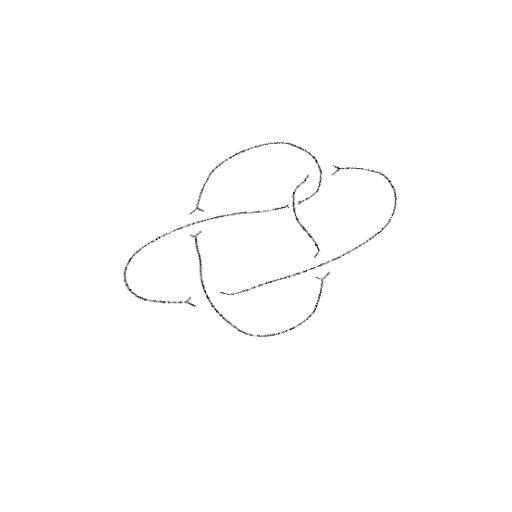
Crossing number: 5